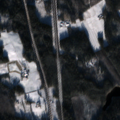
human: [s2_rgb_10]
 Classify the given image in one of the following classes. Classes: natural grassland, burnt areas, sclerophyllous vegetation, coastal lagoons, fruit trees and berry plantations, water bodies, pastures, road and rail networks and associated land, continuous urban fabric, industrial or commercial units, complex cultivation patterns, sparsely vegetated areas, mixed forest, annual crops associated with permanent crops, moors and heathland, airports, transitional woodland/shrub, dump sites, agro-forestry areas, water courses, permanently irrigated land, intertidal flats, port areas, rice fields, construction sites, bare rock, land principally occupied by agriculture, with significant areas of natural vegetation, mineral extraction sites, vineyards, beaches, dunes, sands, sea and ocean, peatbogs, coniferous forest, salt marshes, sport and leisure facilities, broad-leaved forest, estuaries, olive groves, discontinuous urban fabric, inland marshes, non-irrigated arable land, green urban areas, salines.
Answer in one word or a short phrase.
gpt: land principally occupied by agriculture, with significant areas of natural vegetation, coniferous forest, mixed forest, transitional woodland/shrub